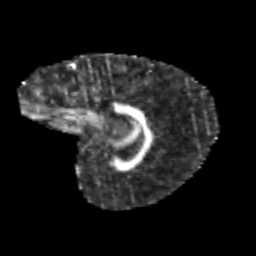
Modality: FA
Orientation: sagittal
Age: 9
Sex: female
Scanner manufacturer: siemens
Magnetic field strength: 3 T
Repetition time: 3.8 s
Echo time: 0.07 s